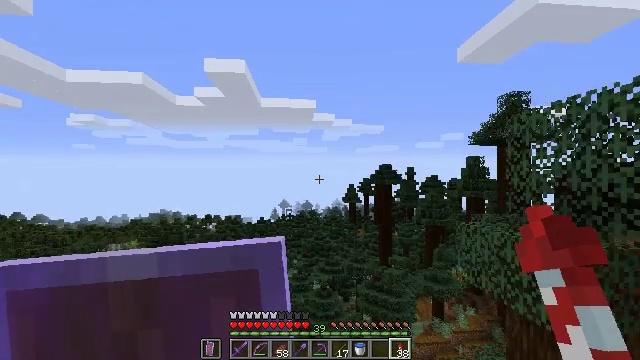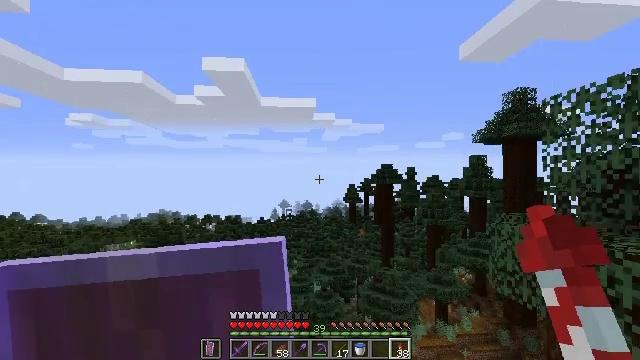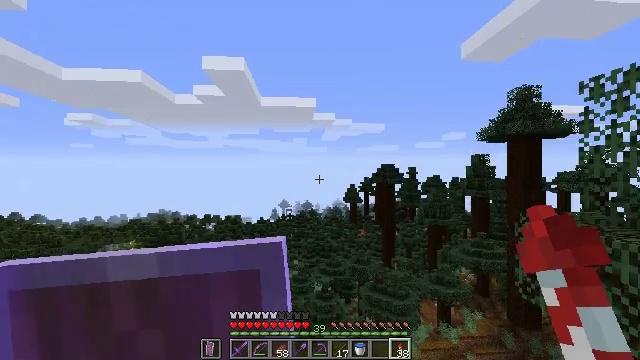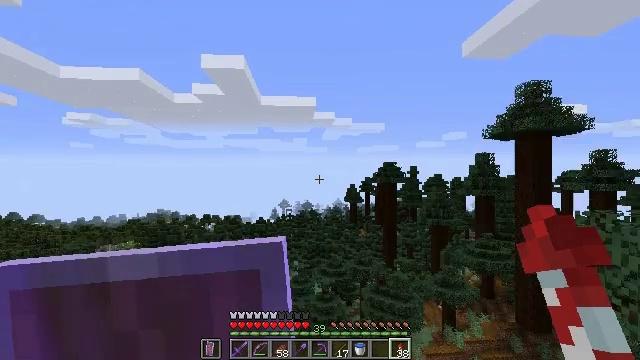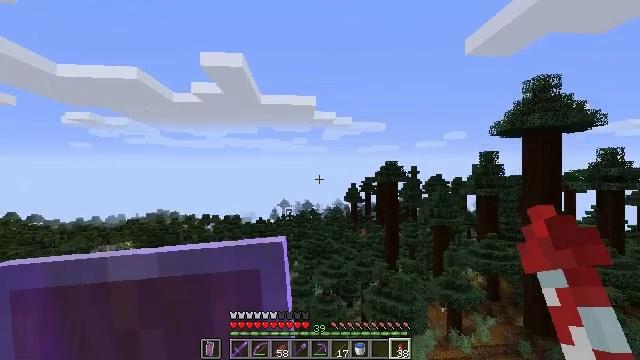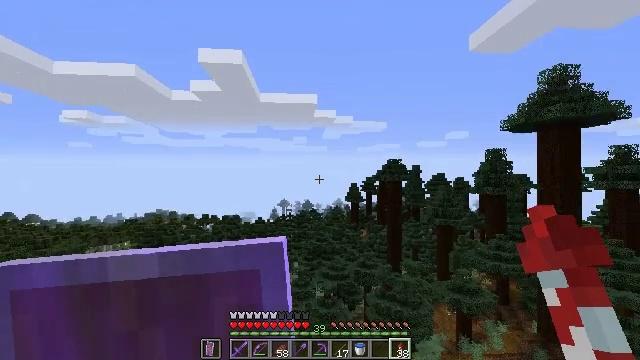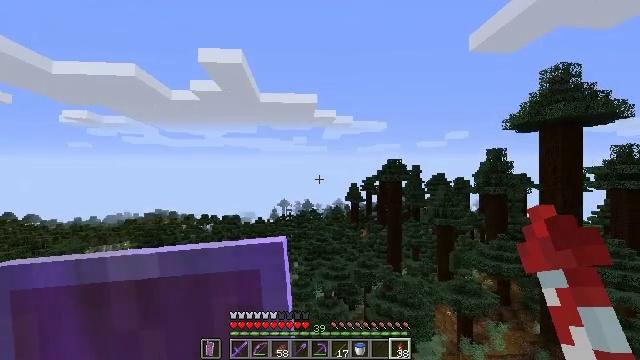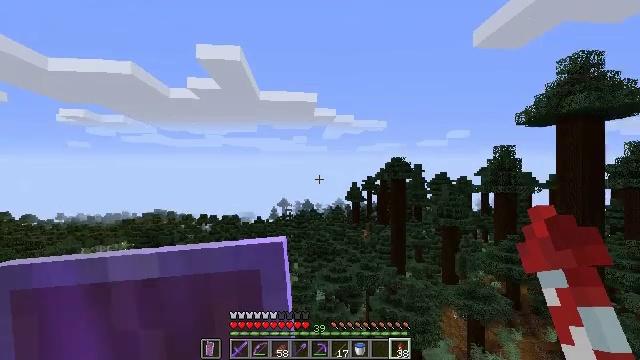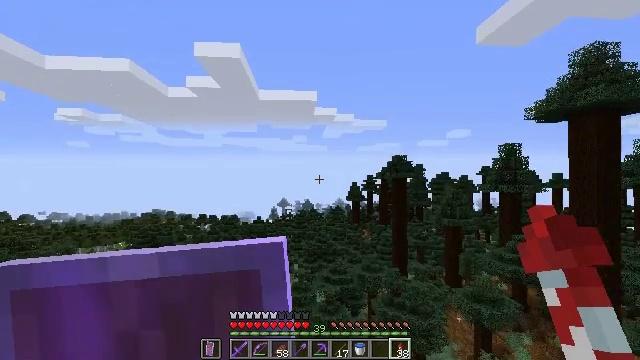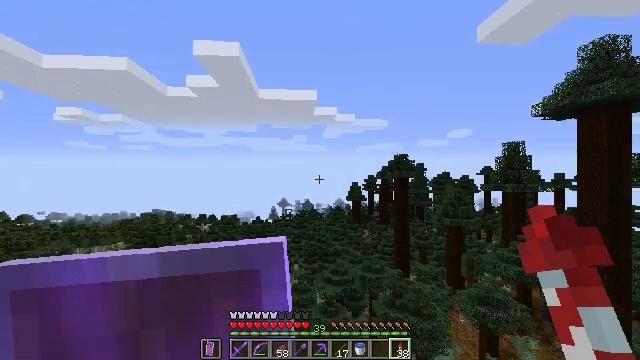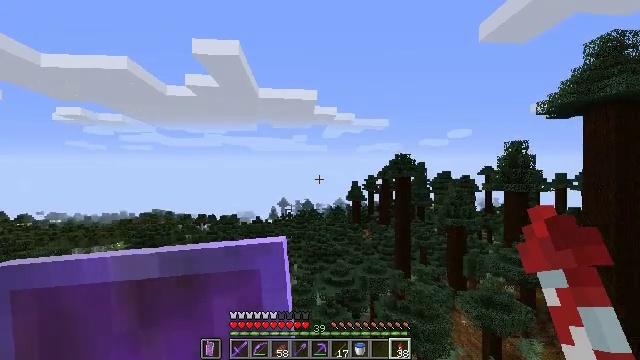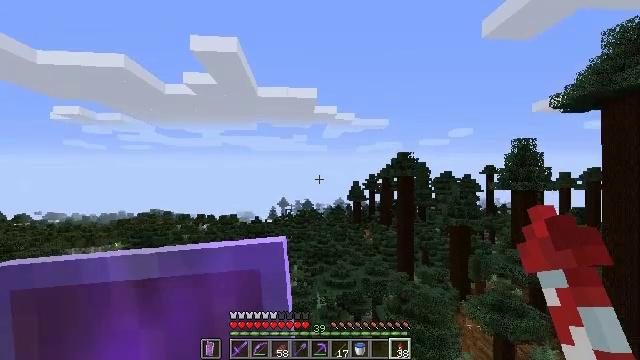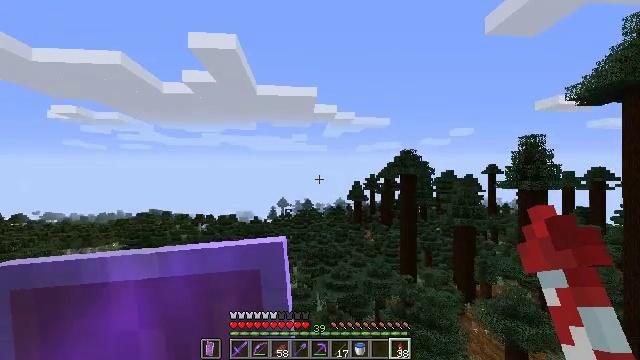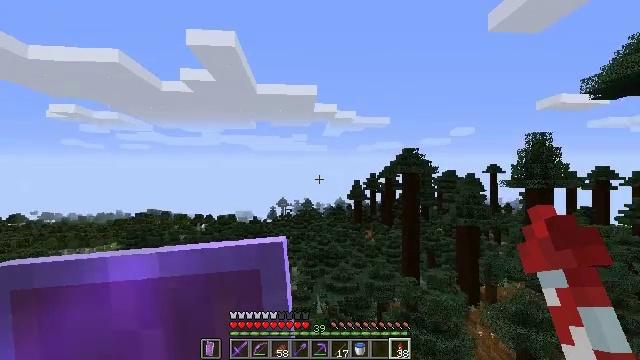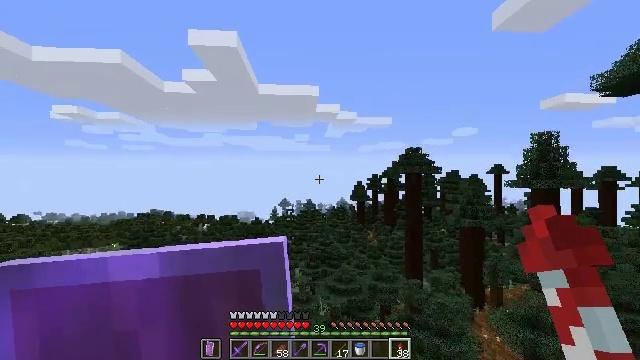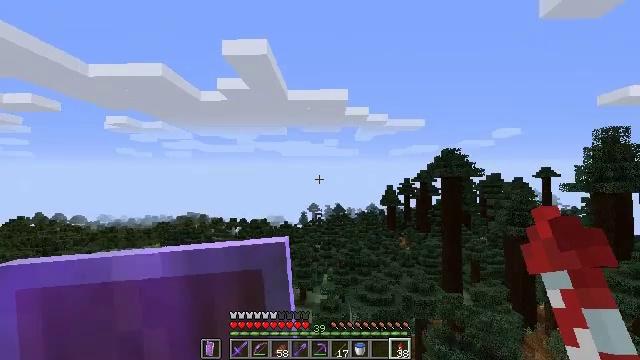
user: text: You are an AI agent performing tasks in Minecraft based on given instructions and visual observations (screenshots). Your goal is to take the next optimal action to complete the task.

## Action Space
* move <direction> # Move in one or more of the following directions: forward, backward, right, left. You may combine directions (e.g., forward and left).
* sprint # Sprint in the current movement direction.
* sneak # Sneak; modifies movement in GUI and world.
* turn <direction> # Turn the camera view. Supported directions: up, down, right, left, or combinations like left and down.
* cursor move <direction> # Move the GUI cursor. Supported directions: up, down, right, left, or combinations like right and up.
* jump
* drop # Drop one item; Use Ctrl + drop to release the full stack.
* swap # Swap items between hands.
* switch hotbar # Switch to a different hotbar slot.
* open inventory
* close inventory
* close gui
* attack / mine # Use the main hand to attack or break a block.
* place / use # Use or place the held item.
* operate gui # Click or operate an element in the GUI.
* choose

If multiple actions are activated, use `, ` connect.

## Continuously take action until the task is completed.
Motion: motion action
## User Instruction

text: craft item cyan carpet
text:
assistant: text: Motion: no_op
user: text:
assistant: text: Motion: no_op
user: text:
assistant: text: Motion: no_op
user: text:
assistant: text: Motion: no_op
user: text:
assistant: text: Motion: no_op
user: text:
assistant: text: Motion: no_op
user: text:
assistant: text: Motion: no_op
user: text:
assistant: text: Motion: no_op
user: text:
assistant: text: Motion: no_op
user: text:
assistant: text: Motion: no_op
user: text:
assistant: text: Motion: no_op
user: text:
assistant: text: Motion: no_op
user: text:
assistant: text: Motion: no_op
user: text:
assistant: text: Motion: no_op
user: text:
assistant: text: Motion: turn left and up
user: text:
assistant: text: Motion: turn left
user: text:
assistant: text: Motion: no_op
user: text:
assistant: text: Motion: no_op
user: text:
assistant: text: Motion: no_op
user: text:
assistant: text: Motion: no_op
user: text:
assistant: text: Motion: no_op
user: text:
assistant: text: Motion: no_op
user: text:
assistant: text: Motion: no_op
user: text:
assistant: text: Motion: turn right
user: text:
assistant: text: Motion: no_op
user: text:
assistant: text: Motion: no_op
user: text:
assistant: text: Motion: no_op
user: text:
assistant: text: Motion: no_op
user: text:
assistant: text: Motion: no_op
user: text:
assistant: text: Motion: no_op